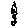
Label: flower